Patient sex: M
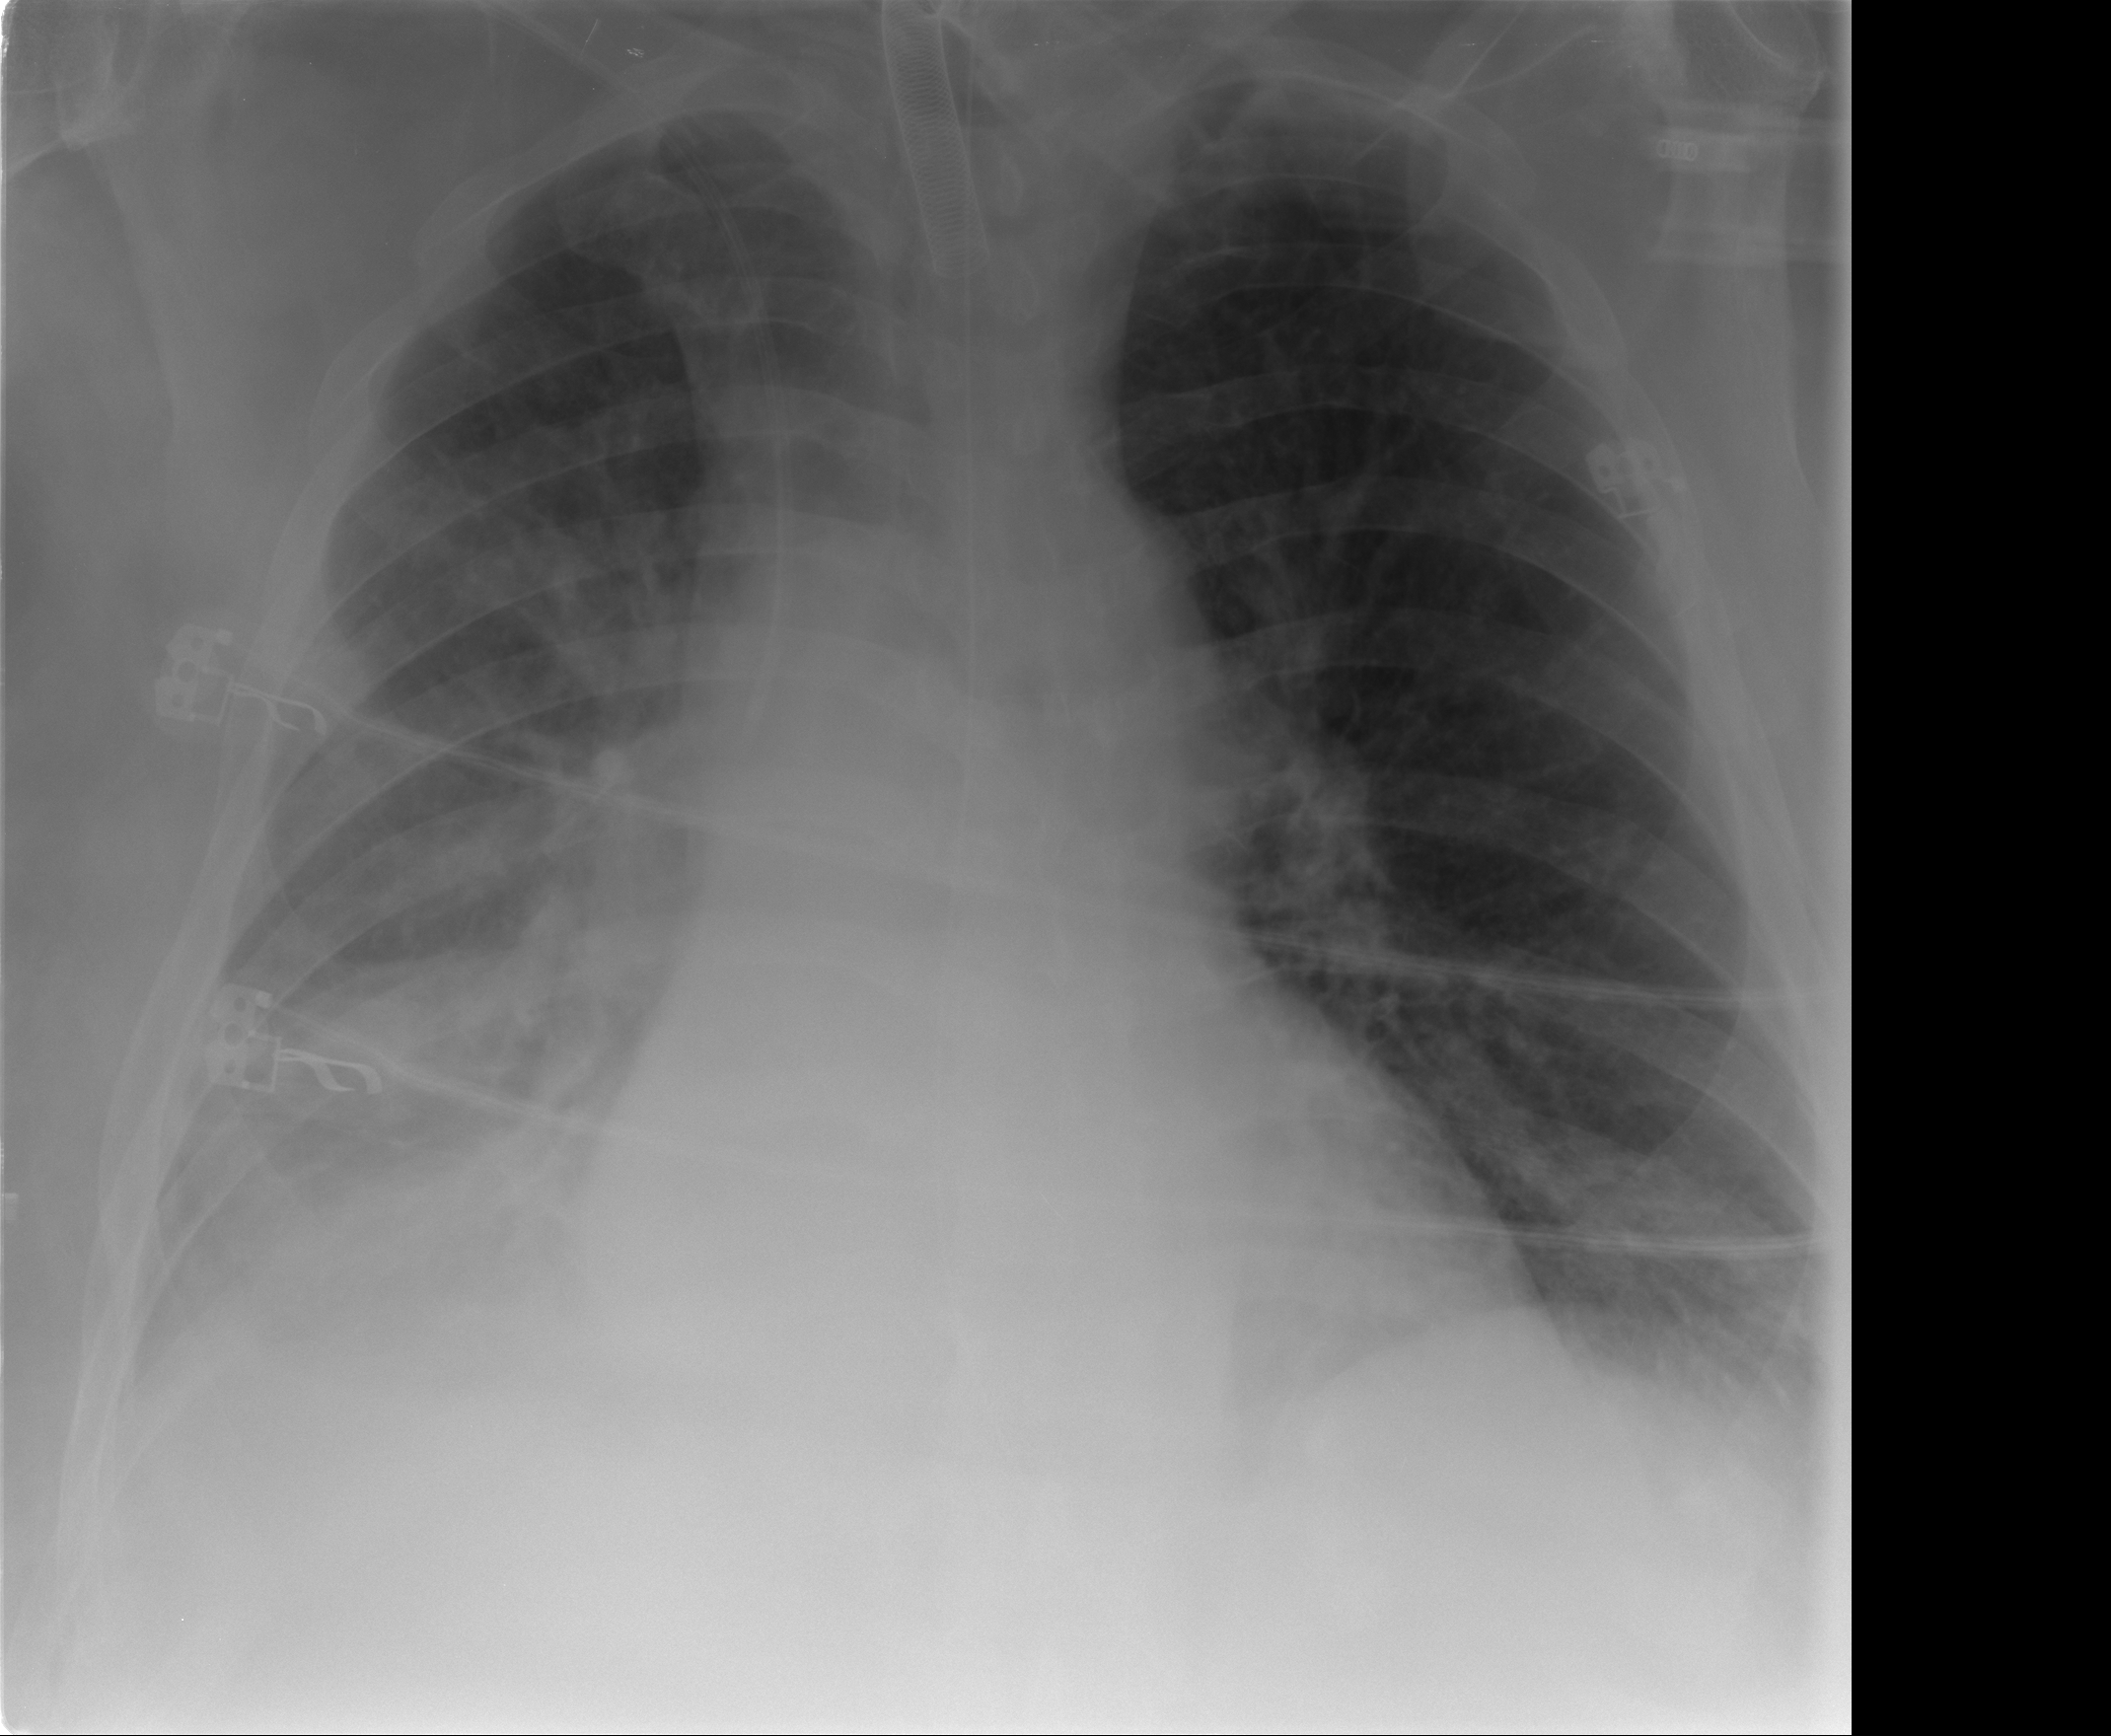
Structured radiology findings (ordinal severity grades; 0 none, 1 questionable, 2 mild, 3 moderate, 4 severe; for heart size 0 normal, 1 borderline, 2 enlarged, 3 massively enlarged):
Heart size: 0
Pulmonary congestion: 1
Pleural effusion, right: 3
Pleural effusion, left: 2
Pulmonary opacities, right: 0
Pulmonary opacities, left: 2
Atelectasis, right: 2
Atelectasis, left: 2